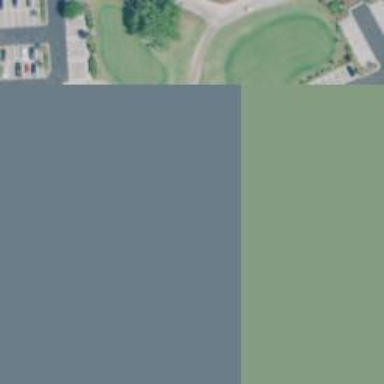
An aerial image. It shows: Clubhouse building for golf.